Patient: sex F, age 27
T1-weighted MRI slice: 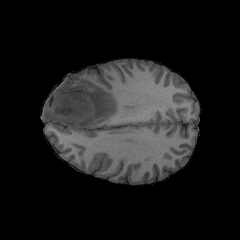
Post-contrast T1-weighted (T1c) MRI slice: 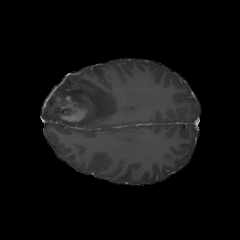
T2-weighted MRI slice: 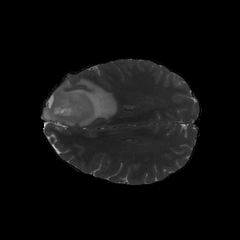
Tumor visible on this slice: yes
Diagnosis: Astrocytoma, IDH-mutant
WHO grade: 4